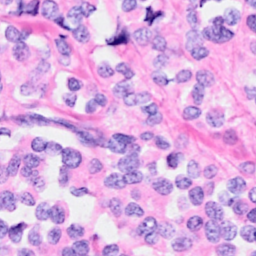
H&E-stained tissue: Breast